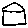
Label: house